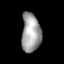
Tissue: lung
Cell type: Endothelial cells
Senescence score: 0.6325
Nuclear area (px): 725
Mean DAPI intensity: 161.033